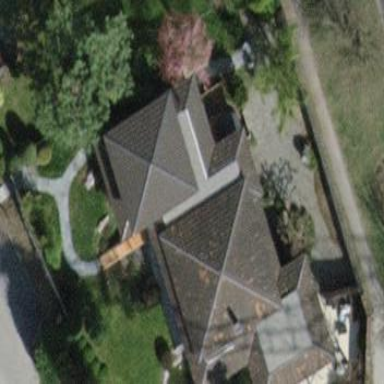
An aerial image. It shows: Building with pyramidal roof. The roof shape is pyramidal.